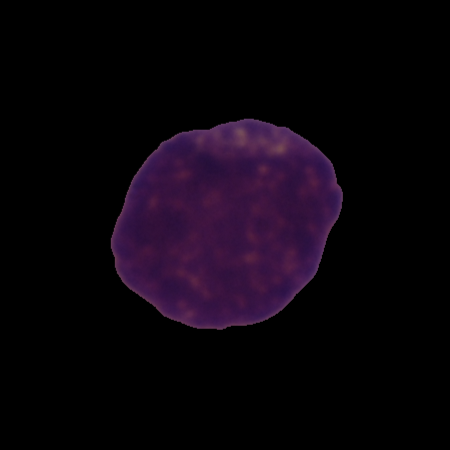
Label: healthy